Question: We have several websites. During set-up of GTM I was wondering if I needed to set-up 1 GTM-container for alle websites (and make it variable) or set-up 1 container per website. The latter seemed like a lot of manual config.
However, to achieve a more dynamic approach I was wondering if I can set the GUA ID depending on a url/hostname regex lookup table.
Making it more difficult: We have both different domains as same domains with subfolders for languages so the lookup table has to support both.
: will a macro lookup like this work or does a better method exist to achieve the same result?
See the image below as example

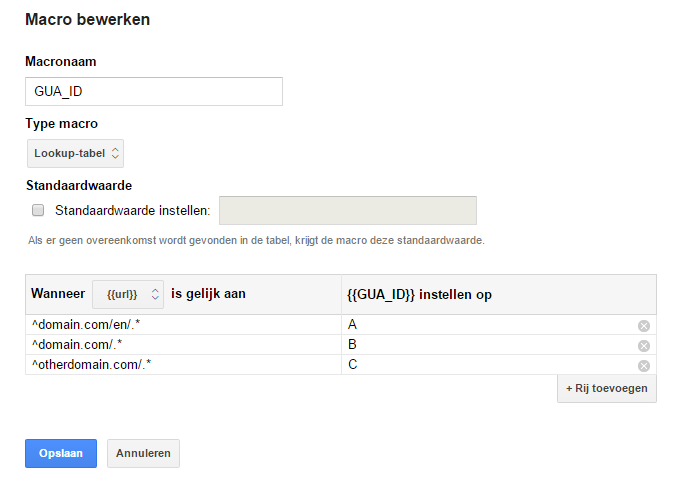
Answer: Lookup table macro doesn't support regular expressions. You should use transitional custom JS-macro or tag in which you check your regexp's. Then you may push it to datalayer or return in macro used as a key in your lookup table
For example
# v1 - js tag
'''
<script>
categories=[
/\/moscow\/.*kupit-kvartiru\/kvartiri-studii\//,
/\/moscow\/.*kupit-kvartiru\/odnokomnatnie-kvartiri\//,
/\/moscow\/.*kupit-kvartiru\/dvuhkomnatnie-kvartiri\//,
/\/moscow\/.*kupit-kvartiru\/trehkomnatnie-kvartiri\//,
/\/moscow\/.*kupit-kvartiru\/chetyrehkomnatnie-kvartiri\//,
/\/moscow\/.*kupit-kvartiru\/bolshie-kvartiri\//
];
for (i in categories) {
if (RegExp(categories[i]).test({{url}})) {
category_type_for_retargeting=categories[i].toString().slice(1,-1);
dataLayer.push({
'event' : 'regex_event',
'category' : category_type_for_retargeting
});
}
}
</script>
'''
# v2 - js macro for lookup table
'''
function() {
categories=[
/\/moscow\/.*kupit-kvartiru\/kvartiri-studii\//,
/\/moscow\/.*kupit-kvartiru\/odnokomnatnie-kvartiri\//,
/\/moscow\/.*kupit-kvartiru\/dvuhkomnatnie-kvartiri\//,
/\/moscow\/.*kupit-kvartiru\/trehkomnatnie-kvartiri\//,
/\/moscow\/.*kupit-kvartiru\/chetyrehkomnatnie-kvartiri\//,
/\/moscow\/.*kupit-kvartiru\/bolshie-kvartiri\//
];
for (i in categories) {
if (RegExp(categories[i]).test({{url}})) {
category_type_for_retargeting=categories[i].toString().slice(1,-1);
return category_type_for_retargeting;
}
}
return -1; //default value
}
'''
# v3 - js macro as UA id
'''
function() {
categories={
"UA-1234-1" : /\/moscow\/.*kupit-kvartiru\/kvartiri-studii\//,
"UA-1234-2" : /\/moscow\/.*kupit-kvartiru\/odnokomnatnie-kvartiri\//,
"UA-1234-3" : /\/moscow\/.*kupit-kvartiru\/dvuhkomnatnie-kvartiri\//,
"UA-1234-4" : /\/moscow\/.*kupit-kvartiru\/trehkomnatnie-kvartiri\//,
"UA-1234-5" : /\/moscow\/.*kupit-kvartiru\/chetyrehkomnatnie-kvartiri\//,
"UA-1234-6" : /\/moscow\/.*kupit-kvartiru\/bolshie-kvartiri\//
};
for (i in categories) {
if (RegExp(categories[i]).test({{url}})) return i;
}
}
'''